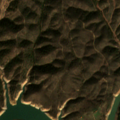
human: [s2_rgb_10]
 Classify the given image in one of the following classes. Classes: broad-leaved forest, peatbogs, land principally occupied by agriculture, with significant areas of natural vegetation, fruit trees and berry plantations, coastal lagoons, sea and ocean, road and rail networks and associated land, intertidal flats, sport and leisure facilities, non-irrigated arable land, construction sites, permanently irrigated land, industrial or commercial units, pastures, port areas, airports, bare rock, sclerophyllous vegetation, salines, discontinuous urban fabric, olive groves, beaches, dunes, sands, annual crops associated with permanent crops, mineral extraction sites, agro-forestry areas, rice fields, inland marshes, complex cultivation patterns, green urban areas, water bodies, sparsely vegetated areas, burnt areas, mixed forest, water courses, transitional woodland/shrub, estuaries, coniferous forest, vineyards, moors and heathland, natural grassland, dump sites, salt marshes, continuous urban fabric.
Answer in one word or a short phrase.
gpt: broad-leaved forest, sclerophyllous vegetation, transitional woodland/shrub, water bodies